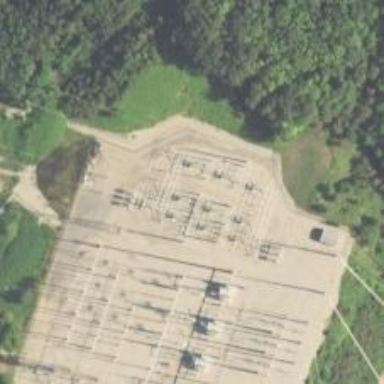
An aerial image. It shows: Switch for power supply.